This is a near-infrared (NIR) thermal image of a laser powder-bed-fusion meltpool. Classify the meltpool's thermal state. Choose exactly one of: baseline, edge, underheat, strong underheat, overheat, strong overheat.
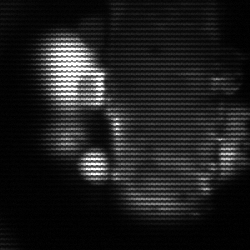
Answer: strong underheat